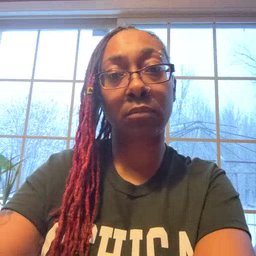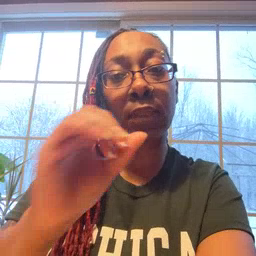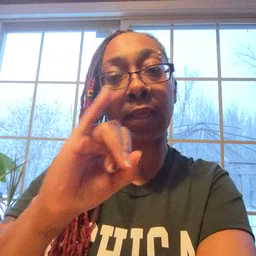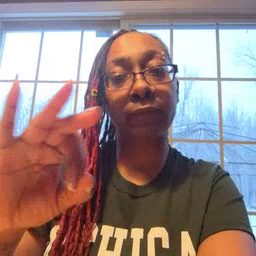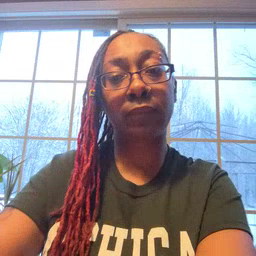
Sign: if